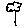
Label: flower